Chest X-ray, AP view. Patient: 60 years old, sex M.
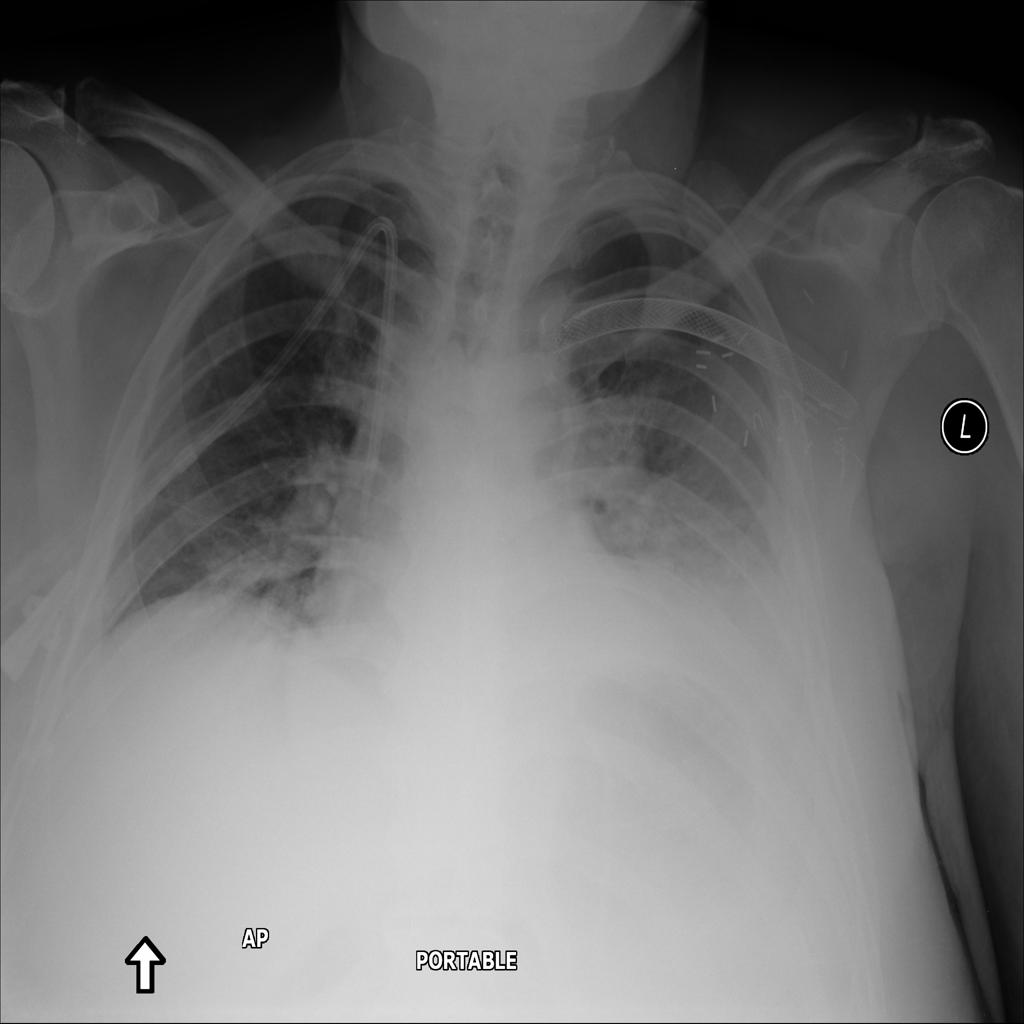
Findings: Effusion, Infiltration